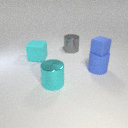
large blue rubber cylinder to the right of large cyan metal cylinder